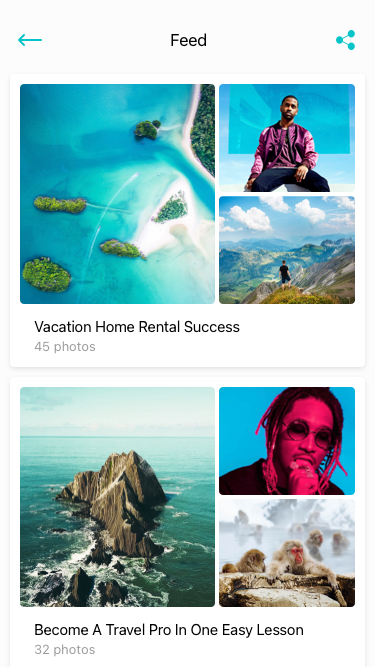
Text in this UI design:
Feed
Vacation Home Rental Success
45 photos
Become A Travel Pro In One Easy Lesson
32 photos